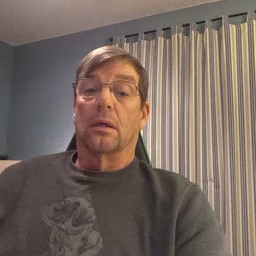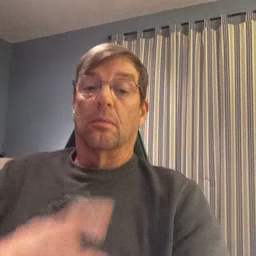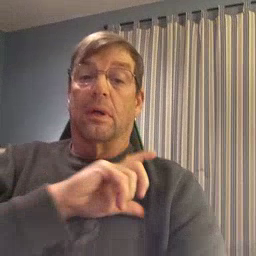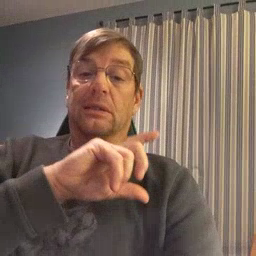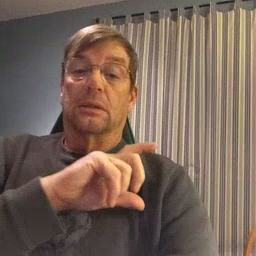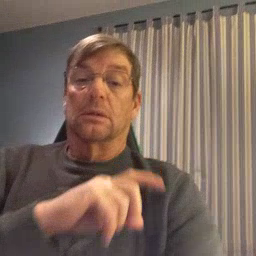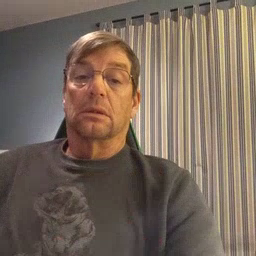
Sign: police